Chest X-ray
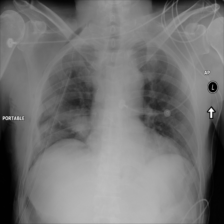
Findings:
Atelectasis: negative
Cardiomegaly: negative
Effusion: negative
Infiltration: negative
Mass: negative
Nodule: negative
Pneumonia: negative
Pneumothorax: negative
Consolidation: negative
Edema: negative
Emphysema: positive
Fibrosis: negative
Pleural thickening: negative
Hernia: negative